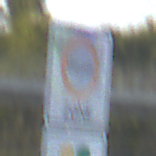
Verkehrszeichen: BeginnUmweltzone
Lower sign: FreistellungVomVerkehrsverbot2
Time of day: SunriseSunset
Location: Outdoor (Urban)
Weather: Clear
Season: NotSpecified
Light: Natural